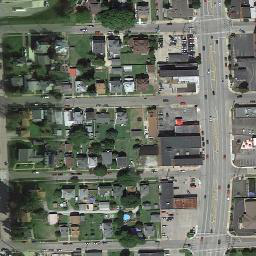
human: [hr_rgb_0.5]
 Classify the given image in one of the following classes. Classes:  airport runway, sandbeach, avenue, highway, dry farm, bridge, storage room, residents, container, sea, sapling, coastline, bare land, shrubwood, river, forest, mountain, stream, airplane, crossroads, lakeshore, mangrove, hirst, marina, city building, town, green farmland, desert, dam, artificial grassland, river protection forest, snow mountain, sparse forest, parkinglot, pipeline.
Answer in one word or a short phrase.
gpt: town